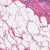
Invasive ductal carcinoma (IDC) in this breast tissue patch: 0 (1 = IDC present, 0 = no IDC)